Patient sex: M
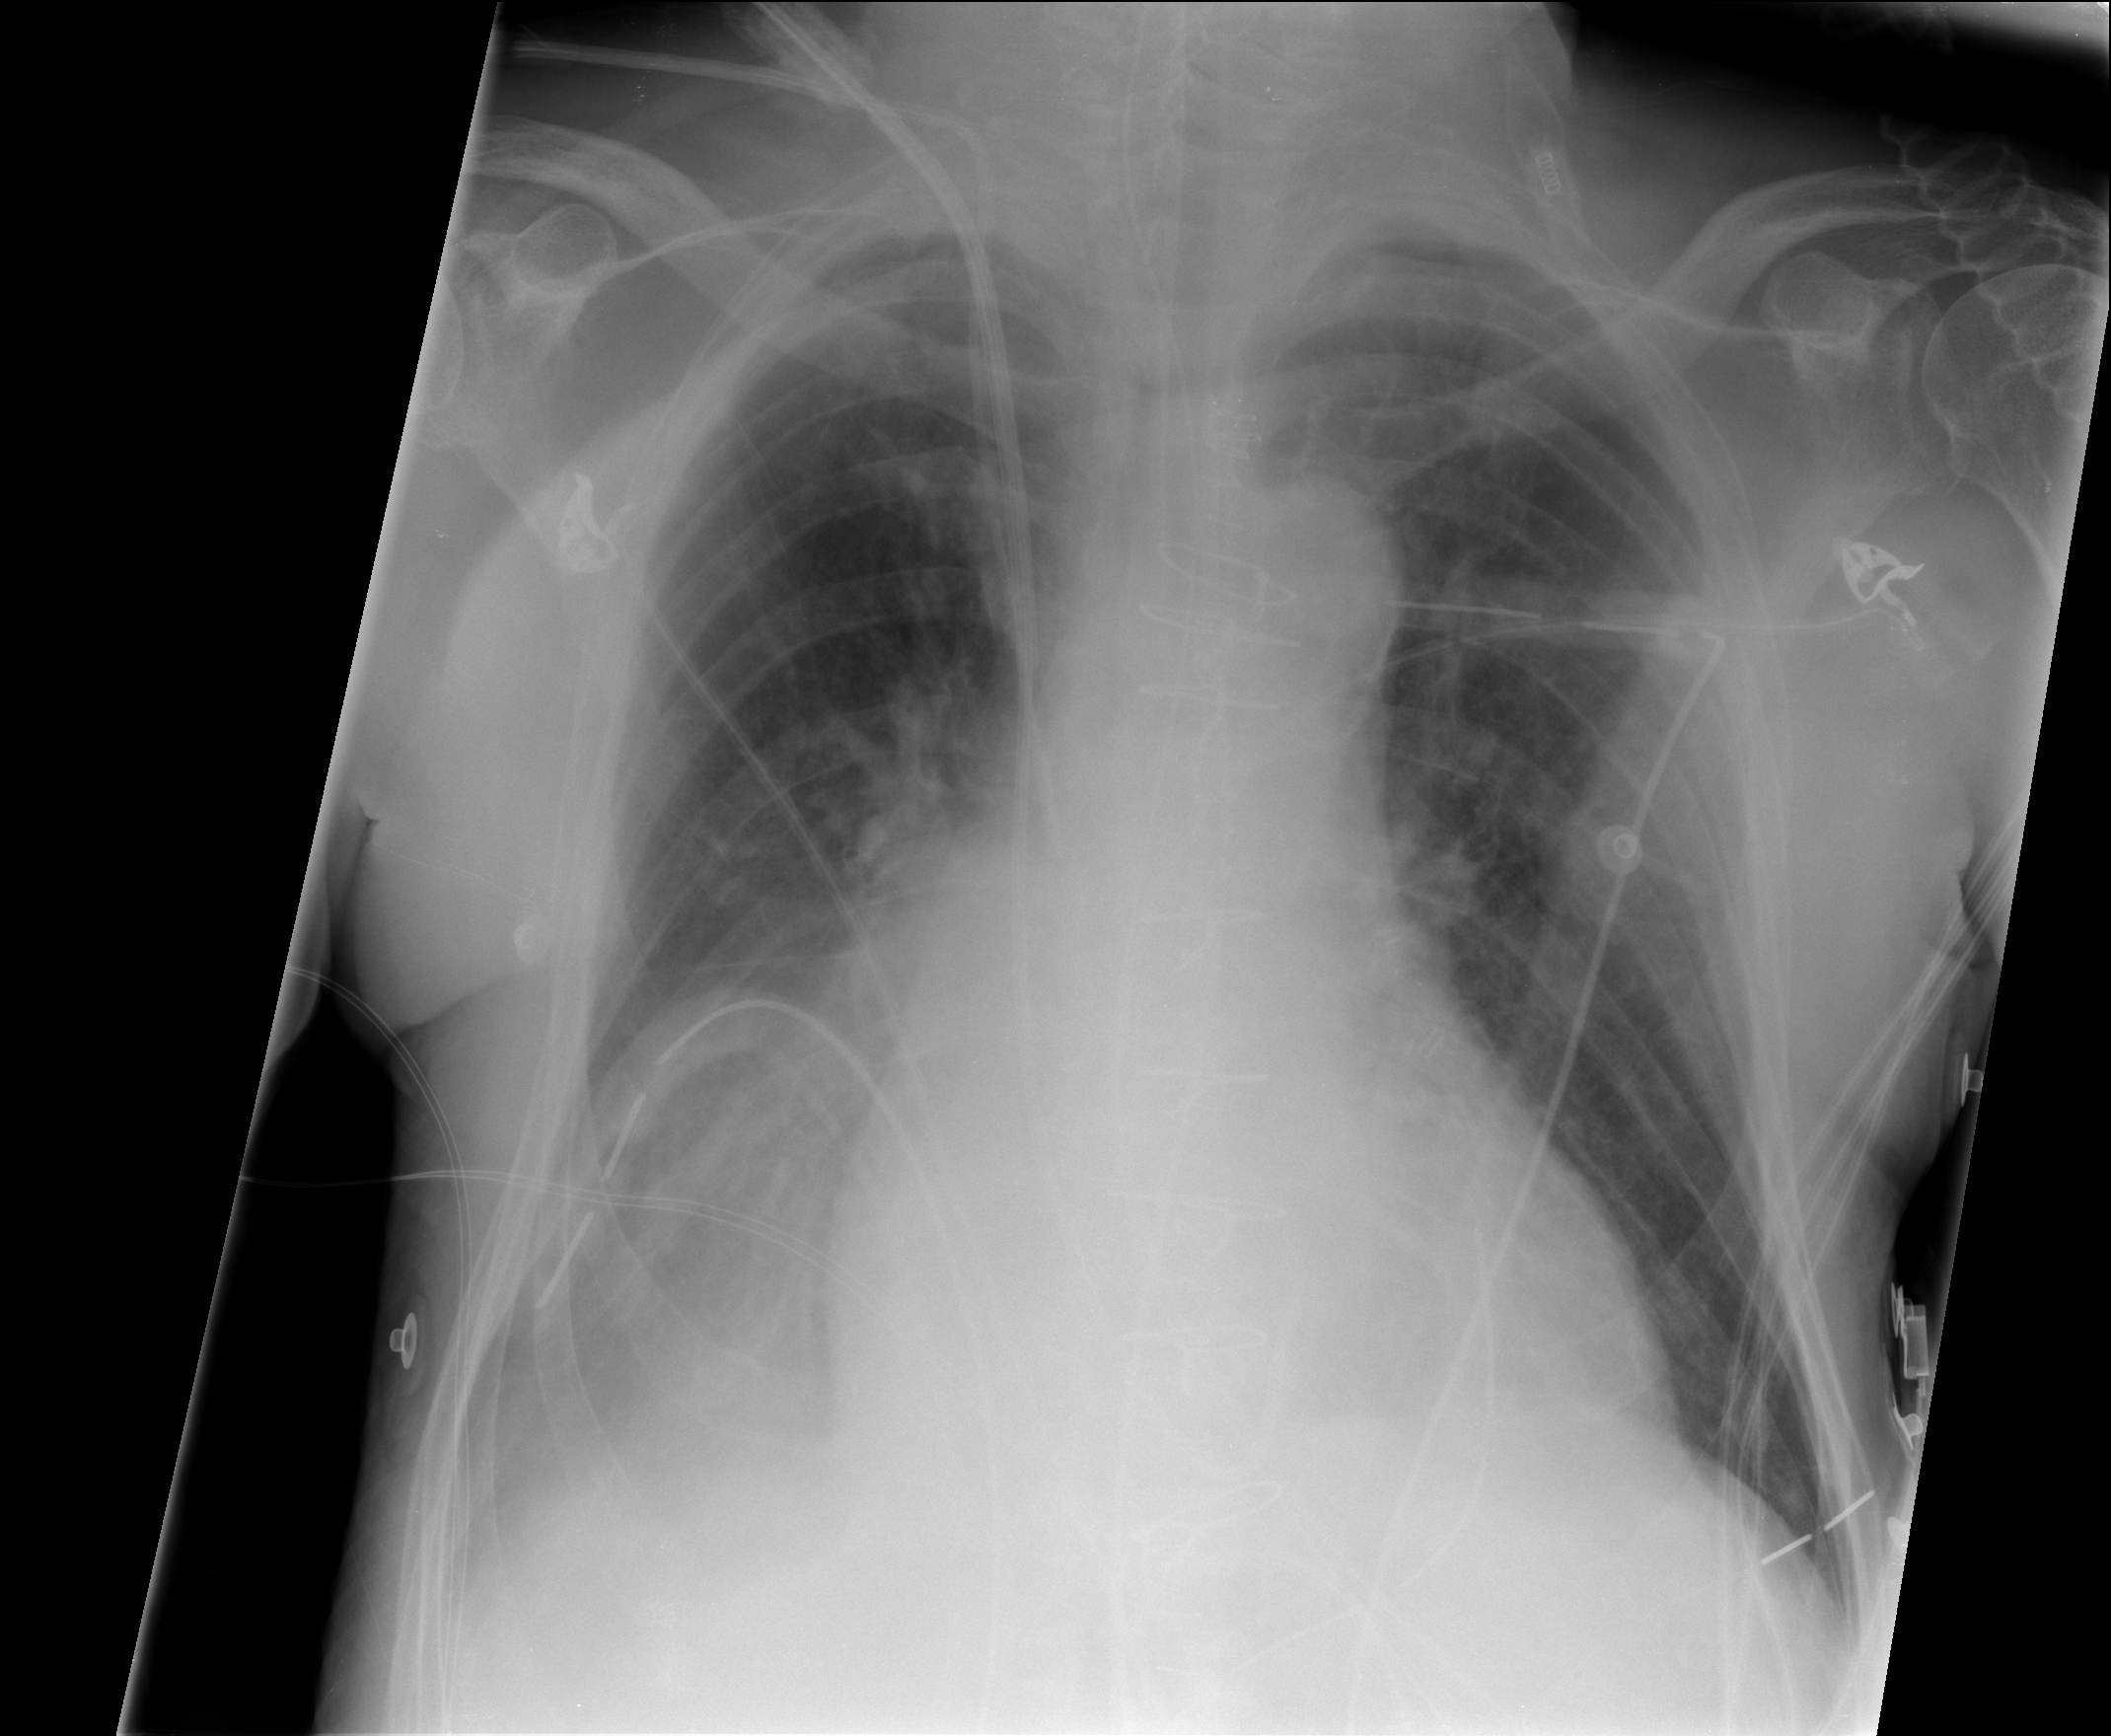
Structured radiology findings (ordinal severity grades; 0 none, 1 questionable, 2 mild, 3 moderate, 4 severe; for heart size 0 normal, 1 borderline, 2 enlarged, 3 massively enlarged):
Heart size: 2
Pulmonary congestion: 2
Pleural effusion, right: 2
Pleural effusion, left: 2
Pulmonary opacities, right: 0
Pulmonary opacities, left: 0
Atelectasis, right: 2
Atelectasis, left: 2